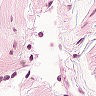
Metastatic tissue present: no